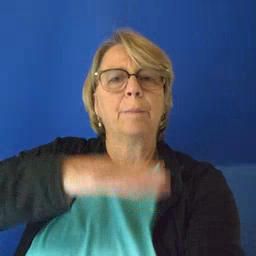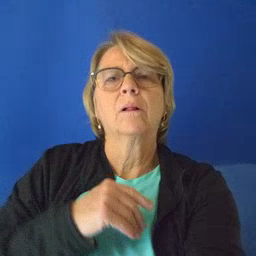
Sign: table